Question: In the Magento Magmi importer, I am trying to add extra 'media_gallery' images to a product. Instead of adding extra media_gallery images to the existing one, the existing images are deleted.
My CSV is as simple as:
'''
sku,media_gallery
sku1,/image1::Image label
'''
I am using the latest version of Magmi, v0.7.18beta2, and the image importer plugin.
My Magmi setting s look like this:

Does anyone know what might be happening or if Magmi is capable of adding 'media_gallery' images on top of existing ones?
Thanks
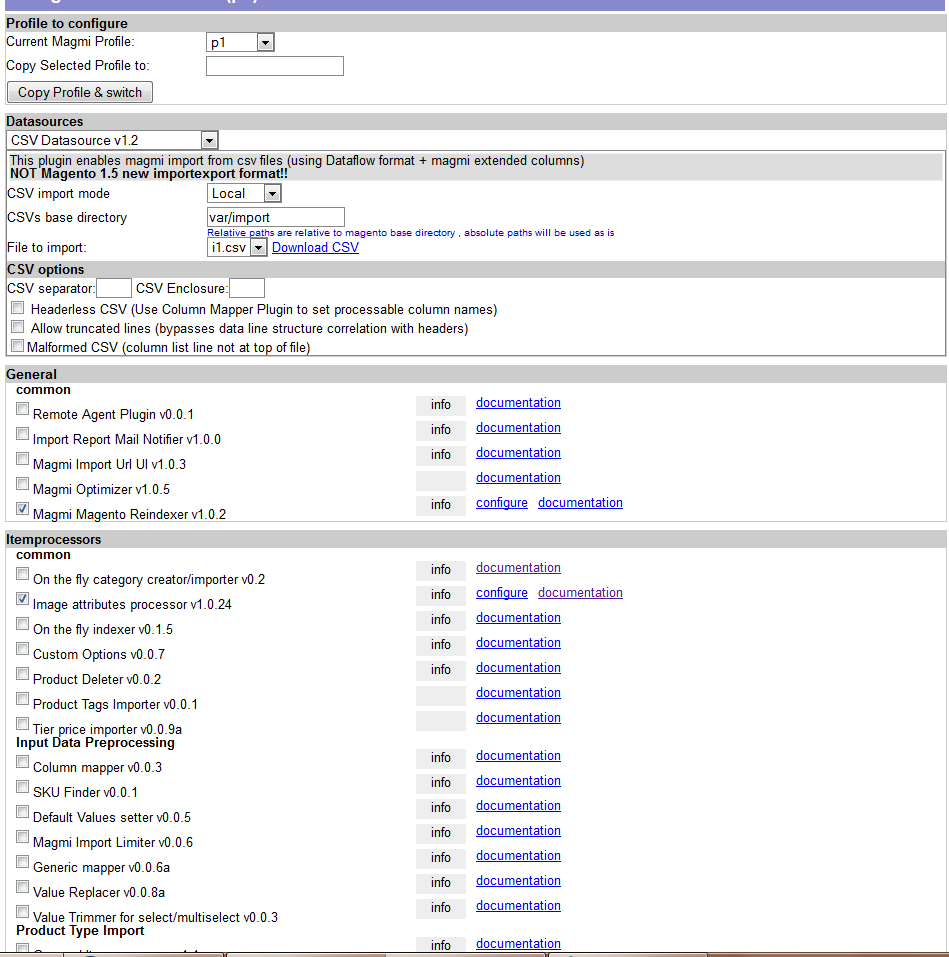
Answer: - - if not existing in datasource (or not set via value replacer or default value setter), then it is supposed to replace whole gallery with media_gallery value in datasource- if explicitely set to 0 , then the gallery won't be reset at import and images will be added.